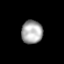
Tissue: prostate
Cell type: T cells
Senescence score: 0.2821
Nuclear area (px): 481
Mean DAPI intensity: 169.11